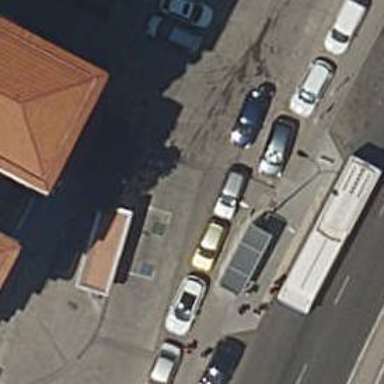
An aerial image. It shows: Bus stop with sheltered platform for public transport.